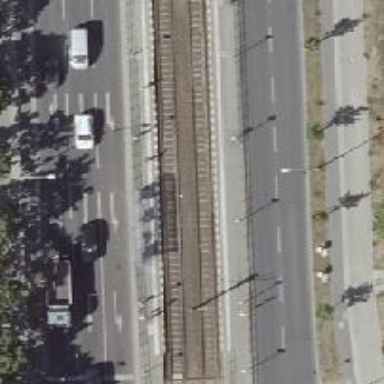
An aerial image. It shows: Tram station.